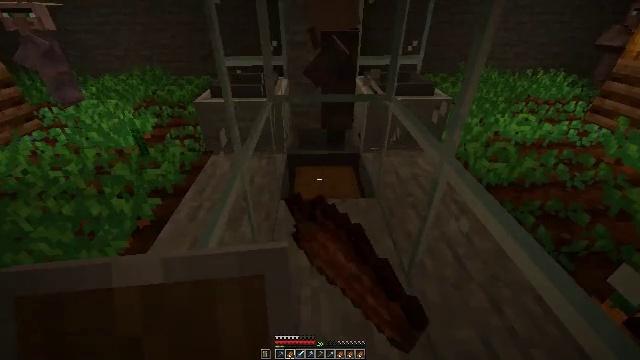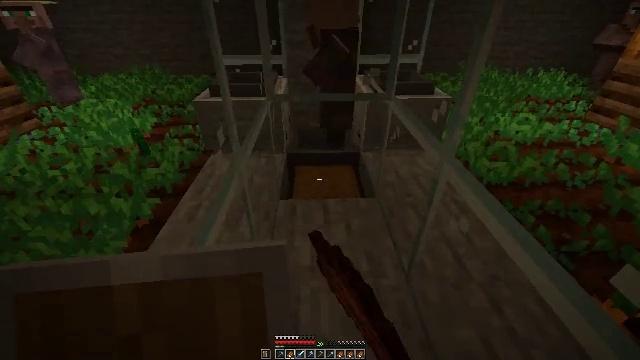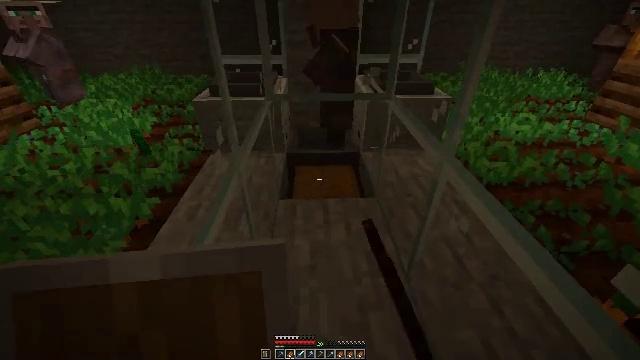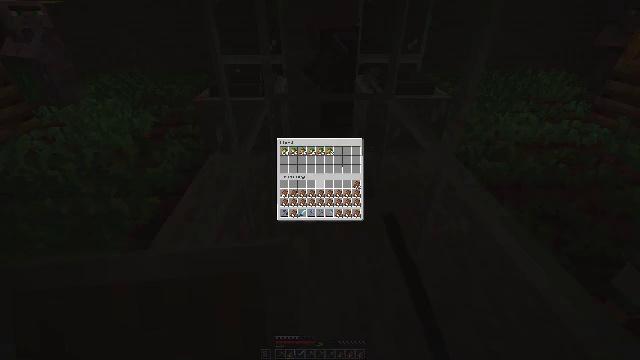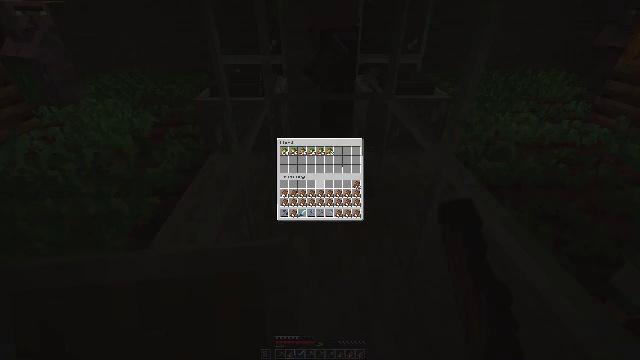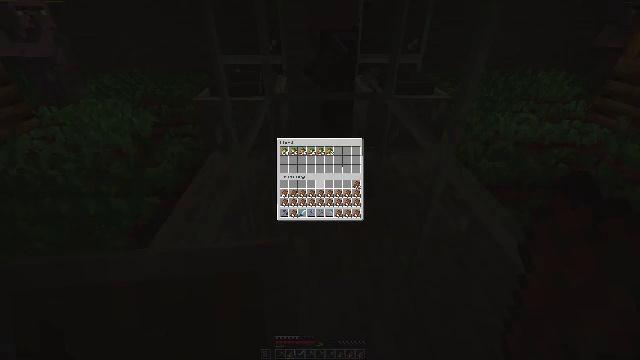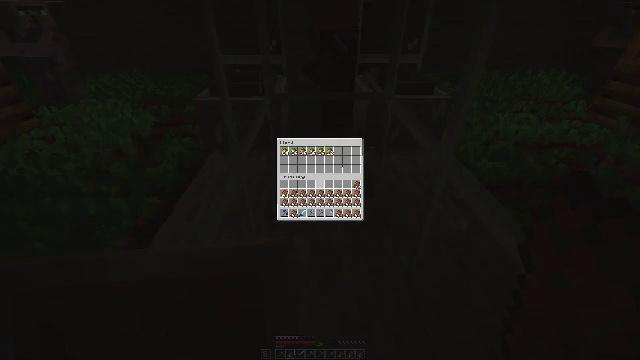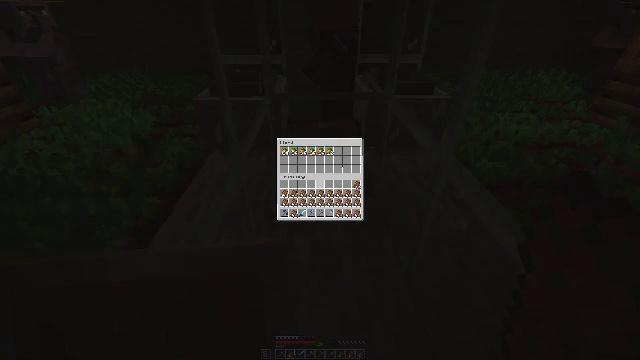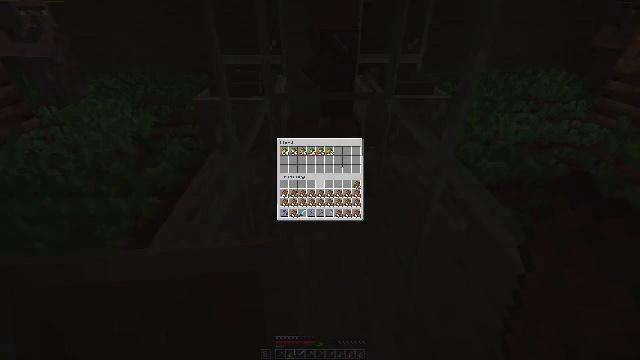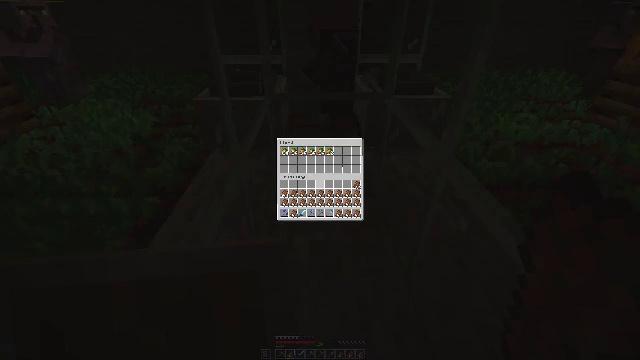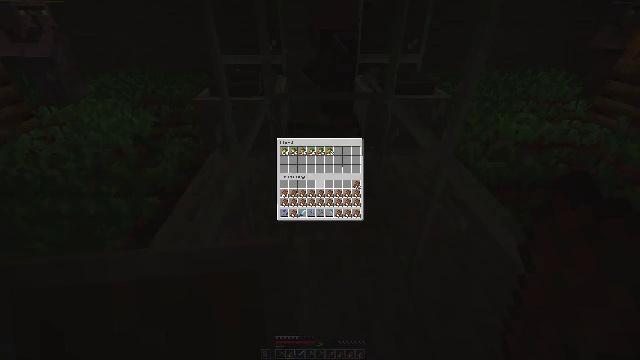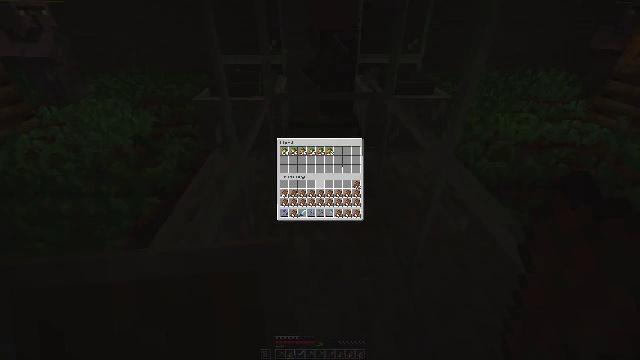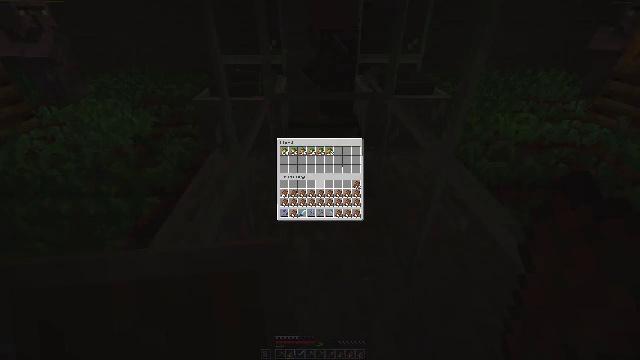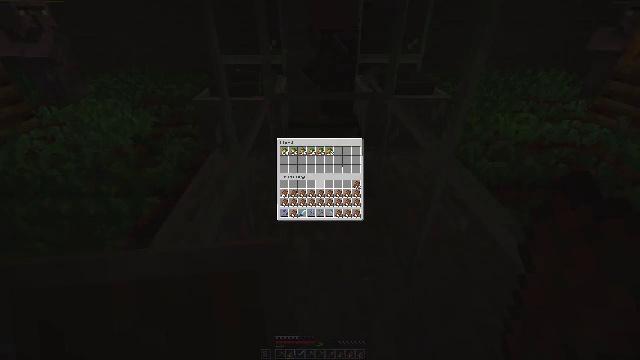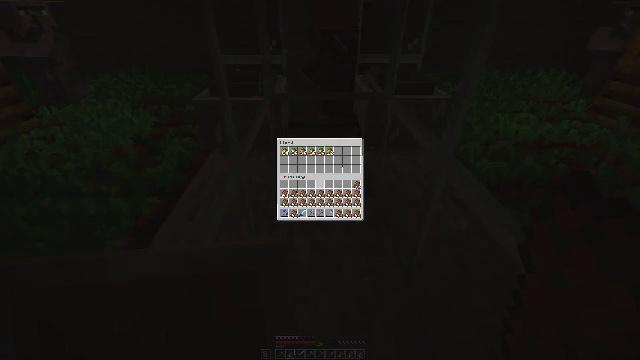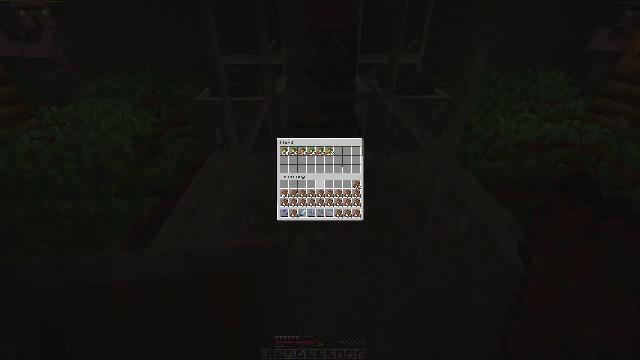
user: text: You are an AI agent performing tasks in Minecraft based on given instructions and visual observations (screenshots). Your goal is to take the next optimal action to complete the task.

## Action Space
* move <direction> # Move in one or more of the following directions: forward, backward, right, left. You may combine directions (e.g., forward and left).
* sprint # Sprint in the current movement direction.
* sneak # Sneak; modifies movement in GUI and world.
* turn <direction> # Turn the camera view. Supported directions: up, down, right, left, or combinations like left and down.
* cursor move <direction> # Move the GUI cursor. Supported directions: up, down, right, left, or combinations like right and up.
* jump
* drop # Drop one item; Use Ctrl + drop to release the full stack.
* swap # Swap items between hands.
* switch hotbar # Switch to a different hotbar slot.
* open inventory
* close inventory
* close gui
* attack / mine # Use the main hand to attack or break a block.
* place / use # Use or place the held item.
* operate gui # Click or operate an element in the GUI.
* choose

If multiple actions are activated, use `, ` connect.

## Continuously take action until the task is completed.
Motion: motion action
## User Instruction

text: Mine the blue shulker box.
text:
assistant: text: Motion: no_op
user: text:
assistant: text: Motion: no_op
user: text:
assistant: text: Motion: no_op
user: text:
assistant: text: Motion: no_op
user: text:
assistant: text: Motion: no_op
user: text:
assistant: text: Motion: no_op
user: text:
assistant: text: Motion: no_op
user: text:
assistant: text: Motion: no_op
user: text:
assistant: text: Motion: no_op
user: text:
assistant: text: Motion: no_op
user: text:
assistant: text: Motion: no_op
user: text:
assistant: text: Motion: no_op
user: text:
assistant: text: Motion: no_op
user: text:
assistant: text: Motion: no_op
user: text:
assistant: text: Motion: no_op
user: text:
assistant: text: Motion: close inventory
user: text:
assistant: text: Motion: turn left, close inventory
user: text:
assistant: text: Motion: move left, turn left, close inventory
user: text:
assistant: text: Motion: move left, turn left and up
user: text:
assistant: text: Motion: move left, turn left and up
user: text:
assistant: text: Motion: move left
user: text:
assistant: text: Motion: move forward and move left
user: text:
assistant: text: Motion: move forward
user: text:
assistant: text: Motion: move forward
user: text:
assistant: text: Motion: move forward
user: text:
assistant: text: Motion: move forward
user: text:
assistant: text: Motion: move forward, turn right and up
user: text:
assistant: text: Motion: move forward, turn right and up
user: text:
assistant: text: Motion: move forward, turn right and up
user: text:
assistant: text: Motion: move forward, sprint, turn right and up